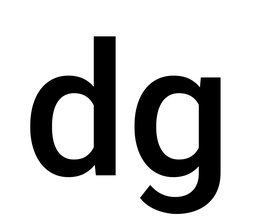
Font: Roboto_Medium